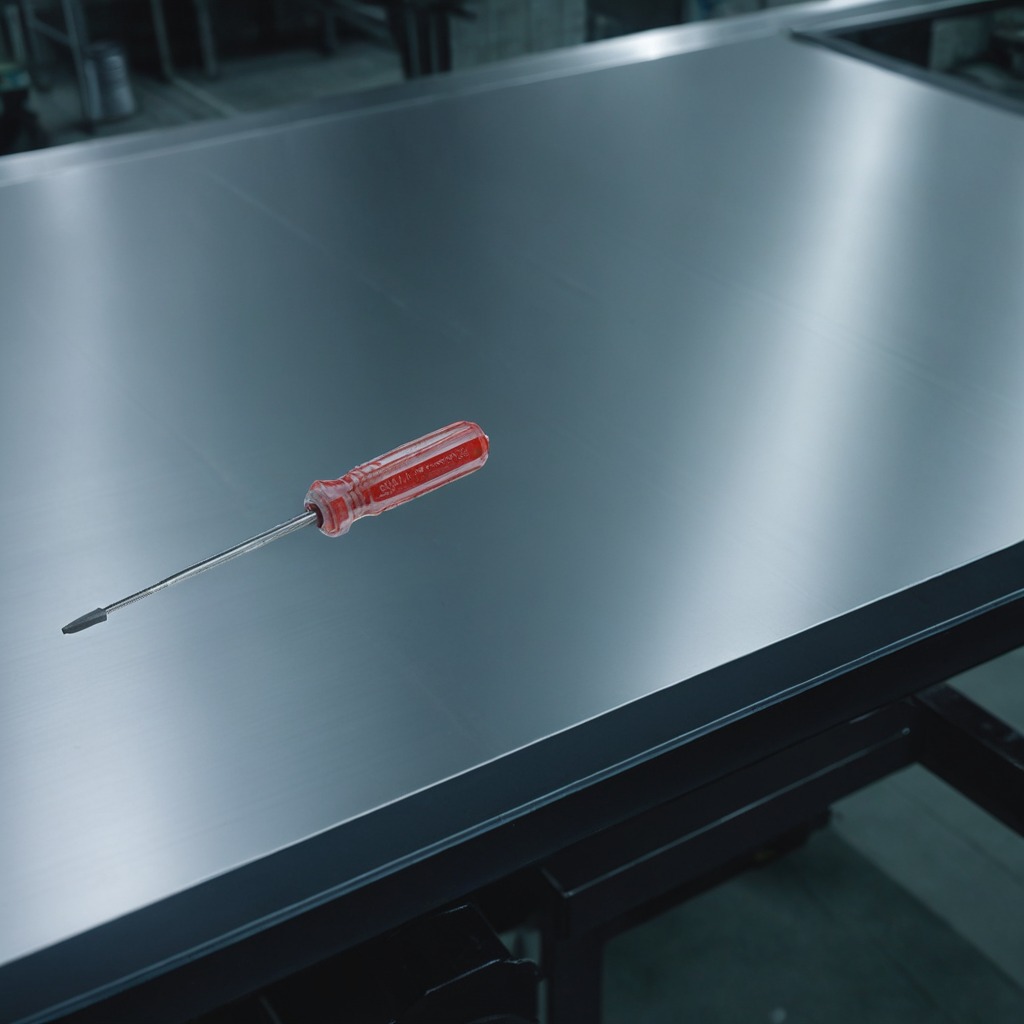
A screwdriver is lying on the metal table in a machine shop under fluorescent lights.